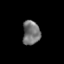
Tissue: lung
Cell type: Epithelial cells
Senescence score: 0.1961
Nuclear area (px): 411
Mean DAPI intensity: 116.62